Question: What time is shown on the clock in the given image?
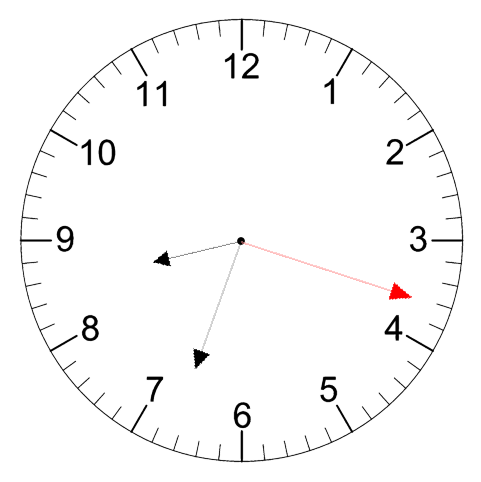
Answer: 08:33:18